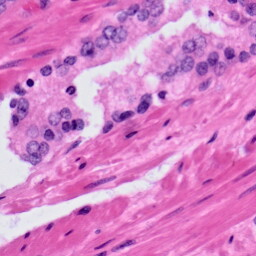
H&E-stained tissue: Prostate